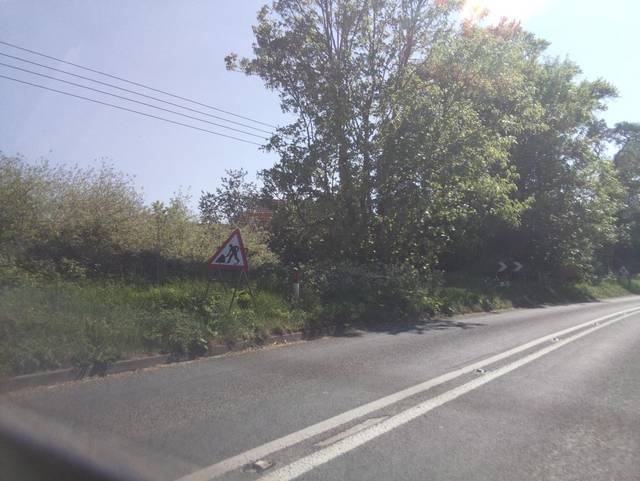
Region: United Kingdom
Coordinates: 50.989, -1.336